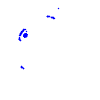
Particle: kaon